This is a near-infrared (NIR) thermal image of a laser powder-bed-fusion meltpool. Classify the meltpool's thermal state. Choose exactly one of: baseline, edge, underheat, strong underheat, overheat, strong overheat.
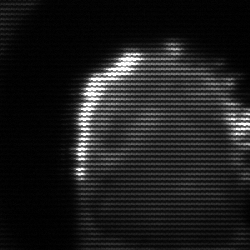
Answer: baseline